Field crop: maize
Growth stage: 2
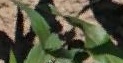
Species: maize